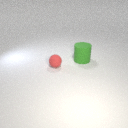
large green rubber cylinder to the right of small red rubber sphere